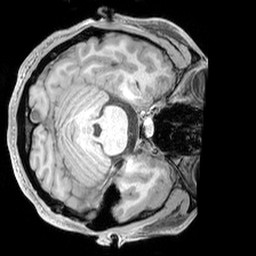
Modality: T1w
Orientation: axial
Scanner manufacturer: siemens
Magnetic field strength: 3 T
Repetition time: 2.3 s
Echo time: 0.00226 s